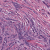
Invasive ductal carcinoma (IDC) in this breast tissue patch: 1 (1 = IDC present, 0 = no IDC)